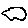
Label: cloud